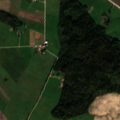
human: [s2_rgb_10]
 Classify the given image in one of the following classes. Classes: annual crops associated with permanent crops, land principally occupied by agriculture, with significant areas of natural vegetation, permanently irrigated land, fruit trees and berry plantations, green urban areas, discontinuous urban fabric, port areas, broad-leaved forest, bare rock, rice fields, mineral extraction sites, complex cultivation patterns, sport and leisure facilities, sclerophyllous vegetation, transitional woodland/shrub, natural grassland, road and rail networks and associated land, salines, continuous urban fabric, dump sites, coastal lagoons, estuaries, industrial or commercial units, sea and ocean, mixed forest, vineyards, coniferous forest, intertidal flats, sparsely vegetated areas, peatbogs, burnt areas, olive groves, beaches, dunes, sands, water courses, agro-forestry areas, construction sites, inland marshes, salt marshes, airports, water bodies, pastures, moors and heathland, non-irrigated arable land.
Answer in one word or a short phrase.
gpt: non-irrigated arable land, complex cultivation patterns, coniferous forest